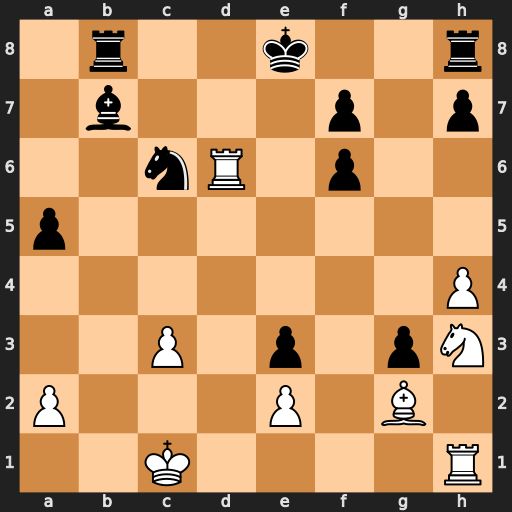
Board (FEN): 1r2k2r/1b3p1p/2nR1p2/p7/7P/2P1p1pN/P3P1B1/2K4R
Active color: w
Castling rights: k
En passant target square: -
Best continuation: Bxc6+ Bxc6 Rxc6